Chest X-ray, PA view. Patient: 46 years old, sex M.
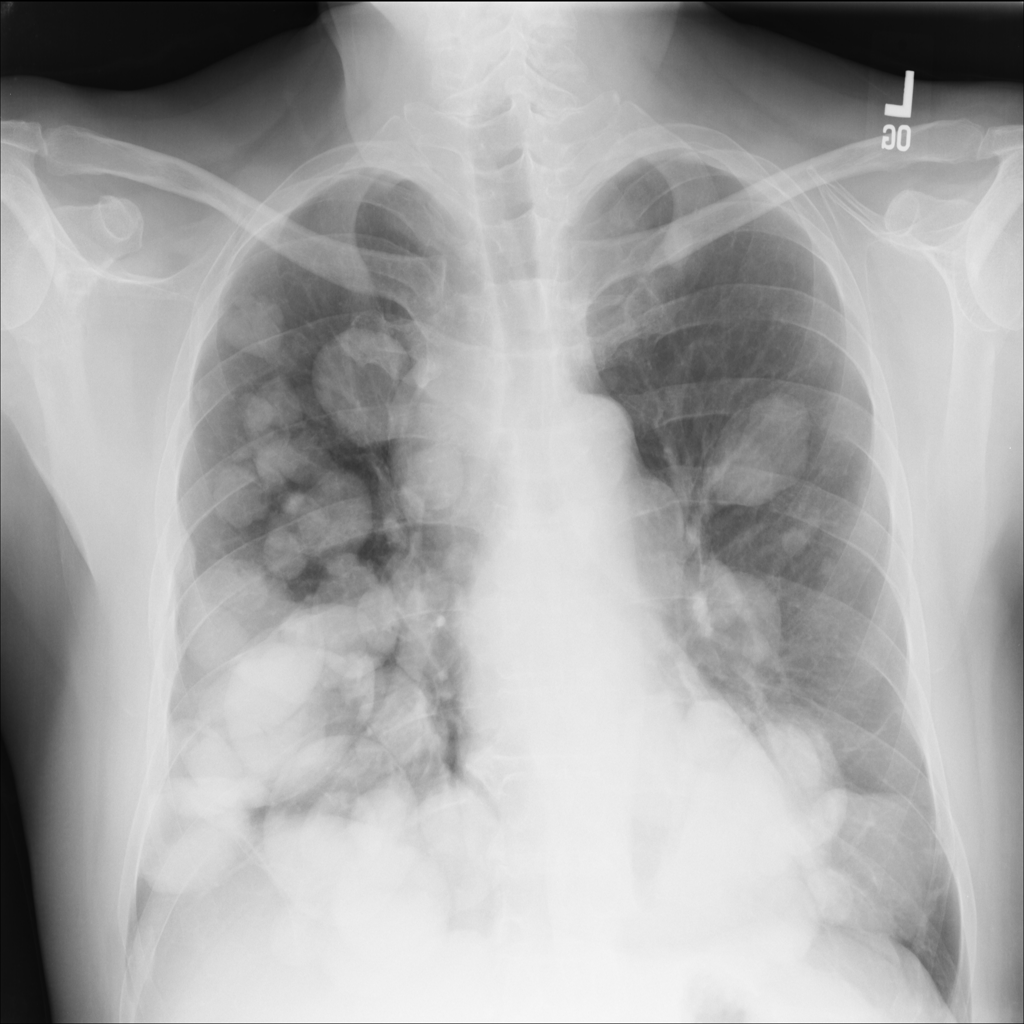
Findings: Nodule